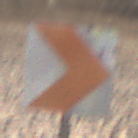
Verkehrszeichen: RichtungstafelnInKurvenKleinLinks
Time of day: MorningAfternoon
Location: Outdoor (Nature)
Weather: PartlyCloudy
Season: NotSpecified
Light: Natural